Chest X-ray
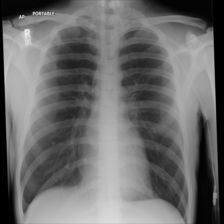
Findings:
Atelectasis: negative
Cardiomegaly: negative
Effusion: negative
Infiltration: negative
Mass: negative
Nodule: negative
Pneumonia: negative
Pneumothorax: negative
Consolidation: negative
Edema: negative
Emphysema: negative
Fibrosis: negative
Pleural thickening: negative
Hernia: negative